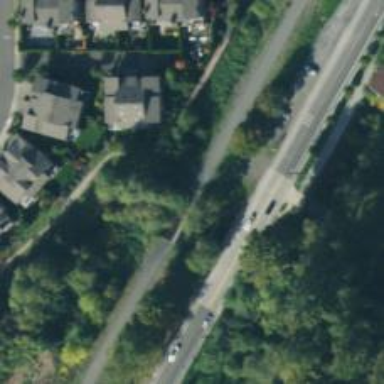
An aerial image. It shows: Abandoned railway trestle bridge over cycleway.